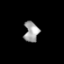
Tissue: prostate
Cell type: T cells
Senescence score: 0.3601
Nuclear area (px): 290
Mean DAPI intensity: 159.524